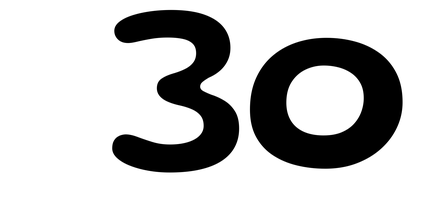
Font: Gluten_Medium